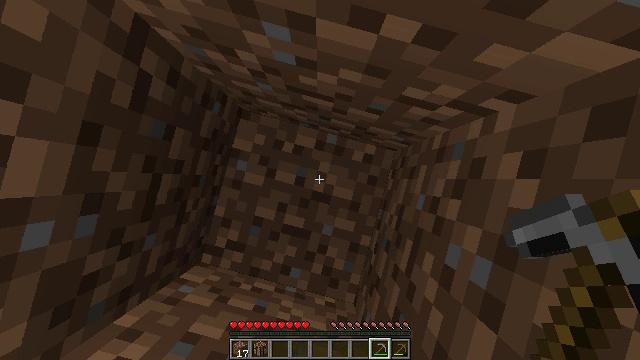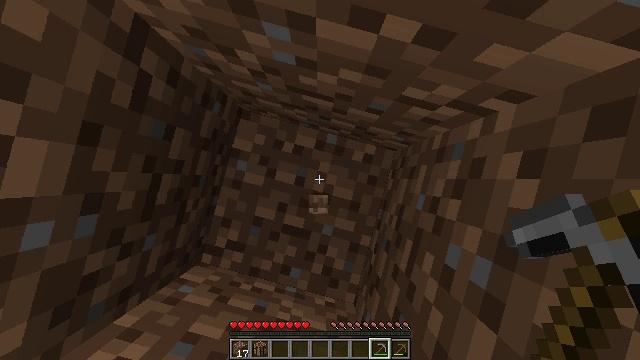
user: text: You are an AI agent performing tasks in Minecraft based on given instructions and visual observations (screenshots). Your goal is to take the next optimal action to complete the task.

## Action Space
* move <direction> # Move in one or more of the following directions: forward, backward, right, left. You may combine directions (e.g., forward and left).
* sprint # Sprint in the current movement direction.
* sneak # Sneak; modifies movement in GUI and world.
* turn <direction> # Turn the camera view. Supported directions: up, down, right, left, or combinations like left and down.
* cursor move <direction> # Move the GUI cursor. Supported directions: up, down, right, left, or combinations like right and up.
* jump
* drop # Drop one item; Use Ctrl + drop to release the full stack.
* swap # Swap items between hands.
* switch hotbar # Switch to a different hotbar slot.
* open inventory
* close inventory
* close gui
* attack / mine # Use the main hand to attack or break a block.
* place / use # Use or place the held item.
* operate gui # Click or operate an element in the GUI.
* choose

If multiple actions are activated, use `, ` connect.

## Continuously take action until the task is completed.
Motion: motion action
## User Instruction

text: Gather dirt.
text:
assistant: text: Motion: no_op
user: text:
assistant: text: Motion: no_op
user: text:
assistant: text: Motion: no_op
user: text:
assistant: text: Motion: no_op
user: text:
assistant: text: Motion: no_op
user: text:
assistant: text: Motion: no_op
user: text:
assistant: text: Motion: no_op
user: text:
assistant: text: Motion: no_op
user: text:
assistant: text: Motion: no_op
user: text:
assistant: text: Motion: no_op
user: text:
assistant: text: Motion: no_op
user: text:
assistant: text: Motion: no_op
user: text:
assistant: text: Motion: no_op
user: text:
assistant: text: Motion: no_op
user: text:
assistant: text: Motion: no_op
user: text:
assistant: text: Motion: no_op
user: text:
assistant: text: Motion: no_op
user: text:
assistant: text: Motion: no_op
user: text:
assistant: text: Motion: no_op
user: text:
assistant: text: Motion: no_op
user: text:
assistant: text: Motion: no_op
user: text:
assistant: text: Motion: no_op
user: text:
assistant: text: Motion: no_op
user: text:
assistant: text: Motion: no_op
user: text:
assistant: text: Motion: no_op
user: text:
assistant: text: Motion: no_op
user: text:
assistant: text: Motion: no_op
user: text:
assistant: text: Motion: no_op
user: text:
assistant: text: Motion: attack / mine
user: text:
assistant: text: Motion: attack / mine